Question: I have an excel file (.csv) with a sorted column of variable names such as "QW1I1K5" and numerical values against them.

this list goes on for
W from 1 to 15
I from 1 to 4
K from 1 to 30
total elements = 15*4*30 = 1800
I want to store the numerical values against these variables in an array whose indices are derived from the variable name .
for example QW1I1K5 has a value 11 . this must be stored in an array element Q[1,1,5] = 11 ( index set of [1,1,5] corresponds to W1 , I1 , K5)
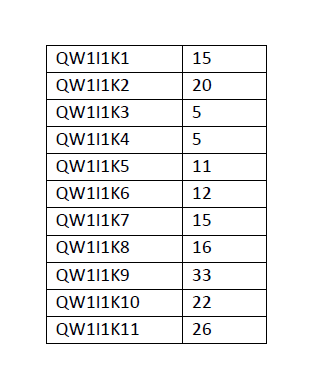
Answer: May be this helps
'''
Q <- array(dat$Col2, dim=c(15,4,30))
dat$Col2[dat$Col1=='QW1I1K5']
#[1] 34
Q[1,1,5]
#[1] 34
dat$Col2[dat$Col1=='QW4I3K8']
#[1] 38
Q[4,3,8]
#[1] 38
'''
If you want the 'index' along with the values
'''
library(reshape2)
d1 <- melt(Q)
head(d1,3)
# Var1 Var2 Var3 value
#1 1 1 1 12
#2 2 1 1 9
#3 3 1 1 29
Q[1,1,1]
#[1] 12
Q[3,1,1]
#[1] 29
'''
### Update
Suppose, your data is in the 'order' as you described in the comments, which will be 'dat1'
'''
indx <- read.table(text=gsub('[^0-9]+', ' ', dat1$Col1), header=FALSE)
dat2 <- dat1[do.call(order, indx[,3:1]),]
Q1 <- array(dat2$Col2,dim=c(15,4,30))
Q1[1,1,2]
#[1] 20
dat2$Col2[dat2$Col1=='QW1I1K2']
#[1] 20
'''
### data
'''
Col1 <- do.call(paste,c(expand.grid('QW', 1:15, 'I', 1:4, 'K',1:30),
list(sep='')))
set.seed(24)
dat <- data.frame(Col1, Col2=sample(1:40, 1800,replace=TRUE))
dat1 <- dat[order(as.numeric(gsub('[^0-9]+', '', dat$Col1))),]
row.names(dat1) <- NULL
'''